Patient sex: M
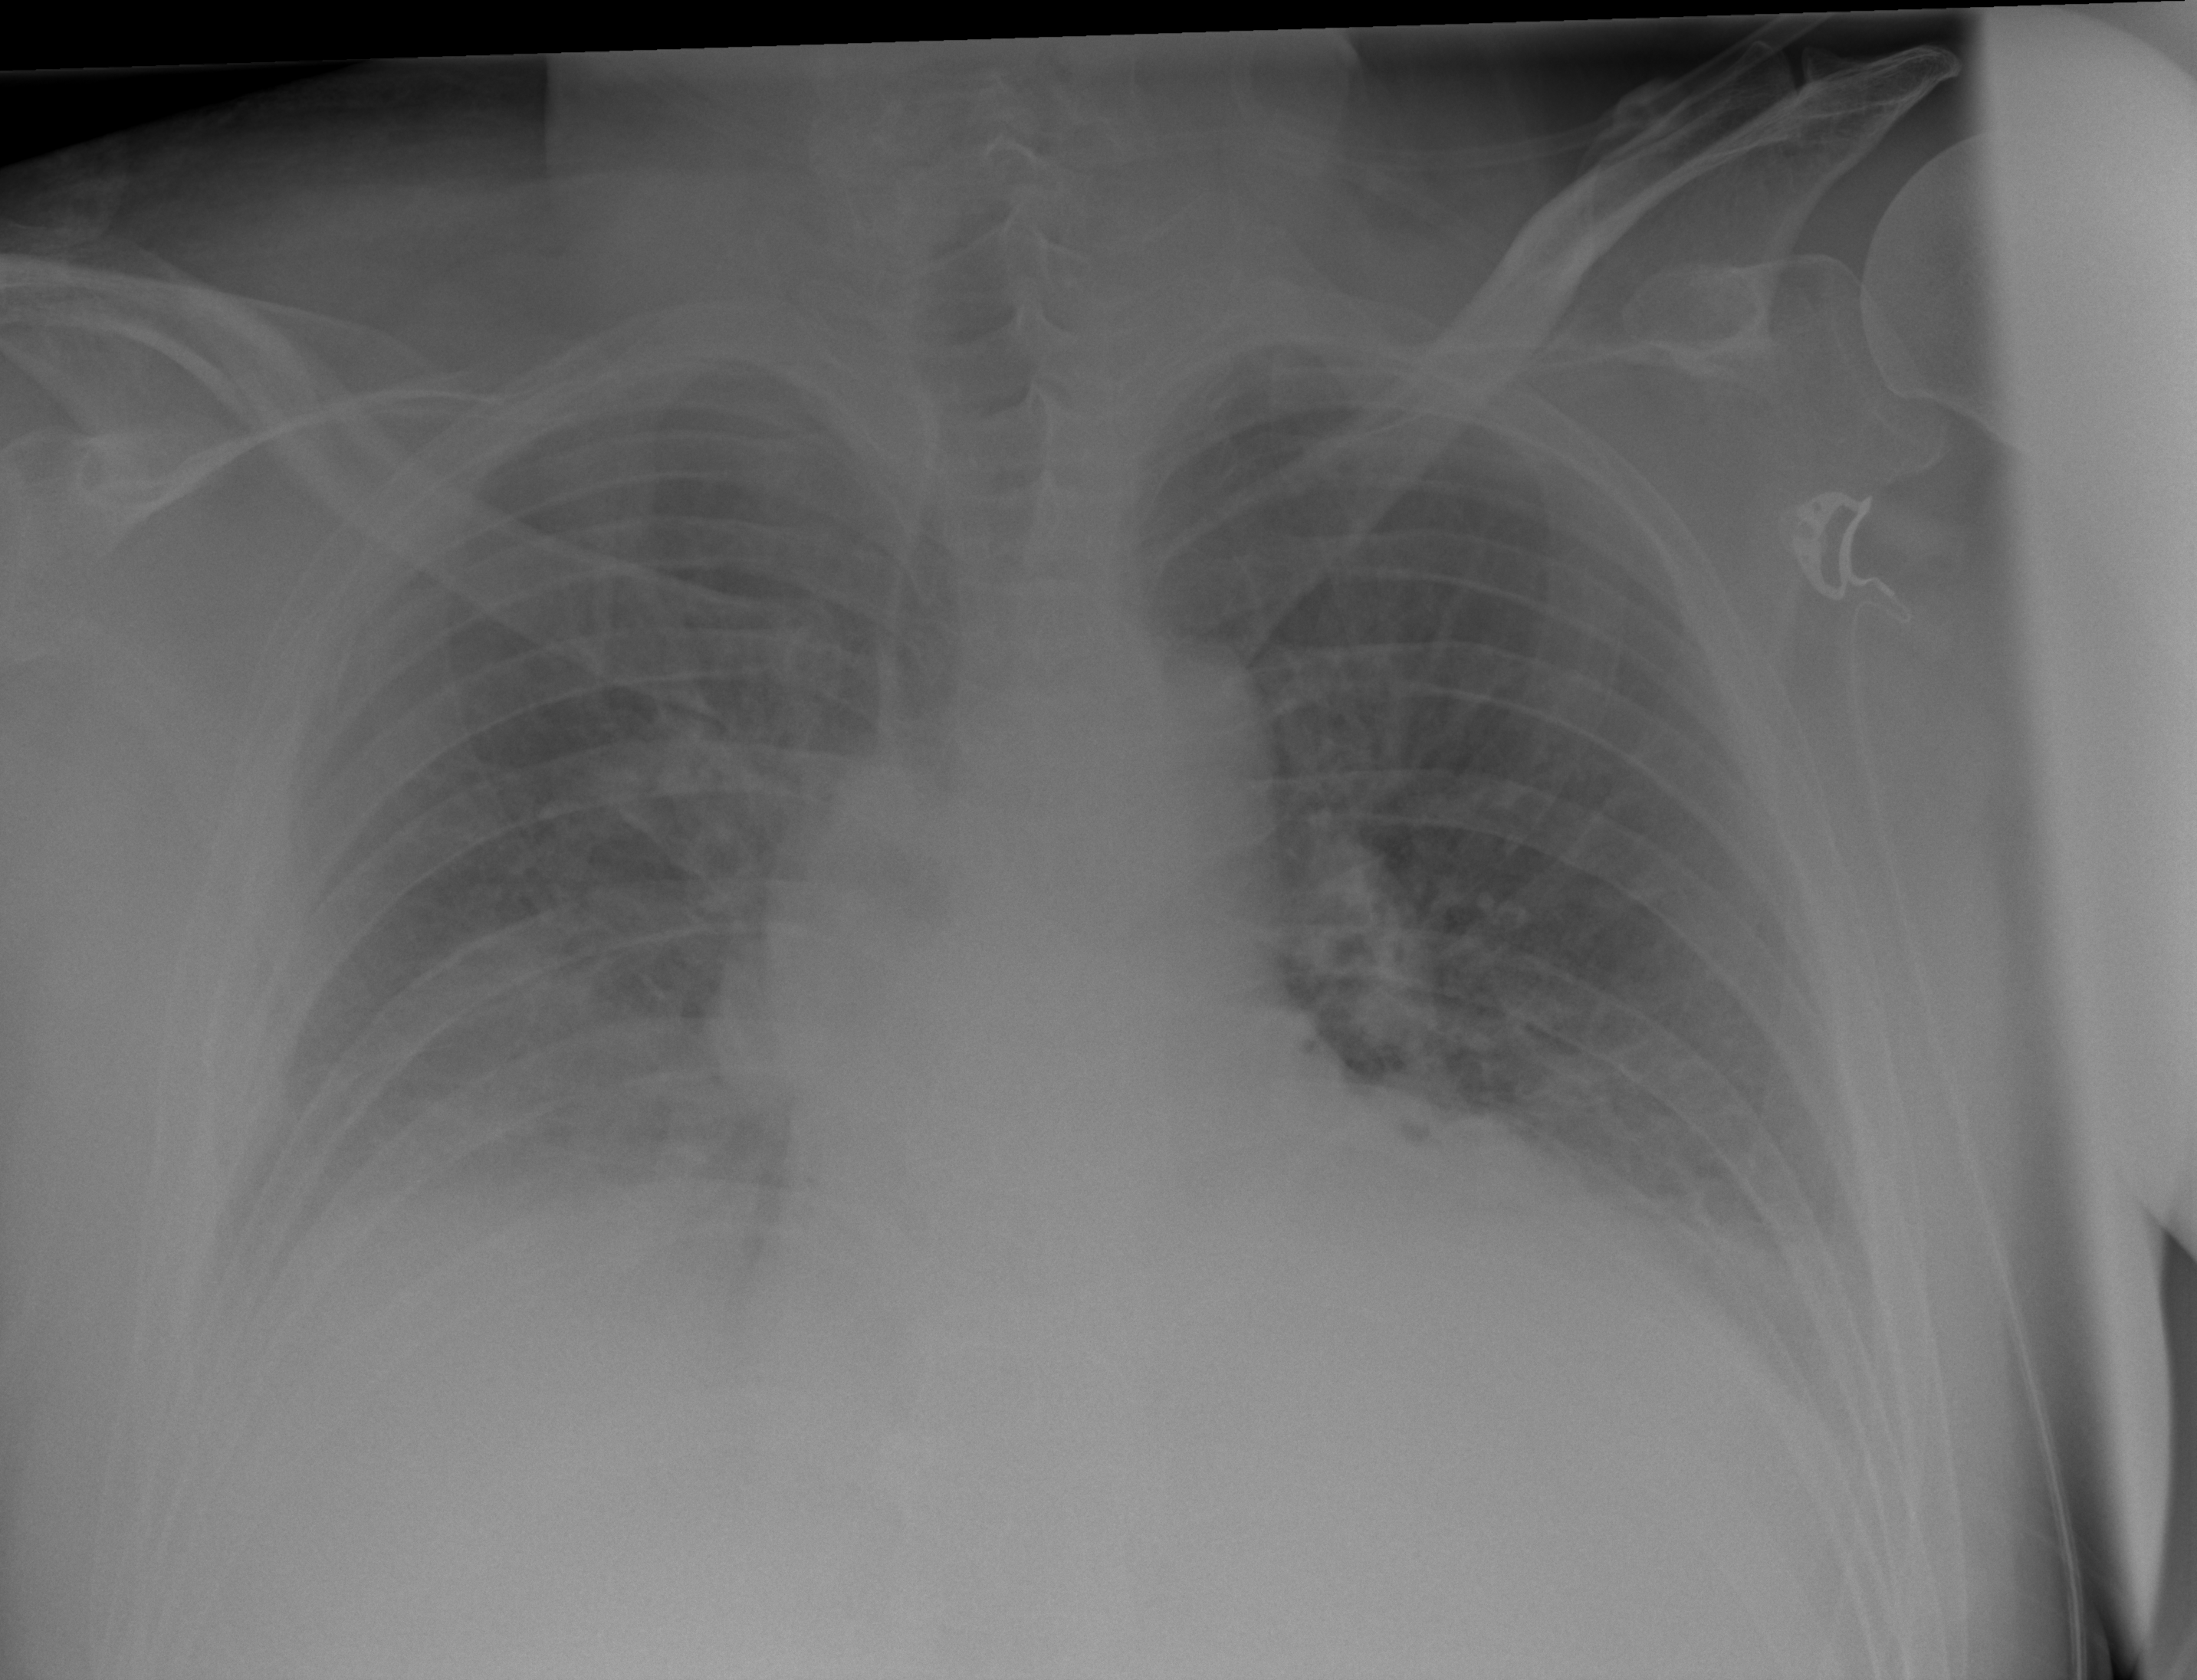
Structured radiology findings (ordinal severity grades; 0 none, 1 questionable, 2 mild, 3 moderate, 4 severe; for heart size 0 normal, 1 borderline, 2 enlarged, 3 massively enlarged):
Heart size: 2
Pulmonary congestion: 2
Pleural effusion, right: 2
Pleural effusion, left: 2
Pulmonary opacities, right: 2
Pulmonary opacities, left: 0
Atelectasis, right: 3
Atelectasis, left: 2